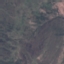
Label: HerbaceousVegetation